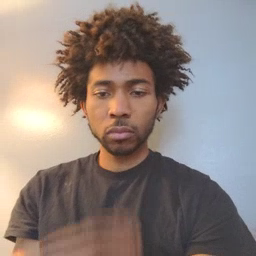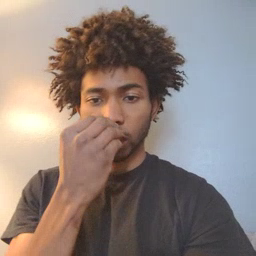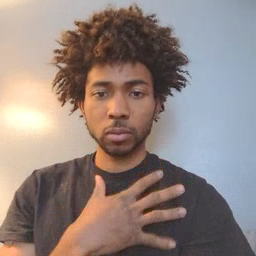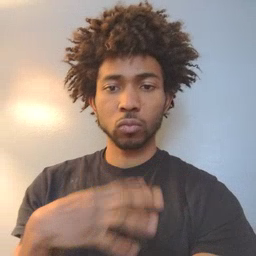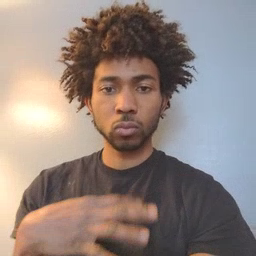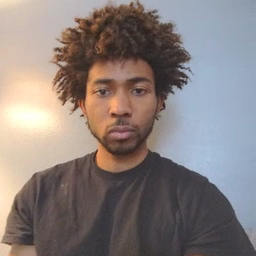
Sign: pajamas